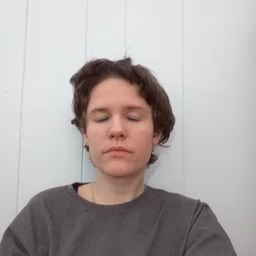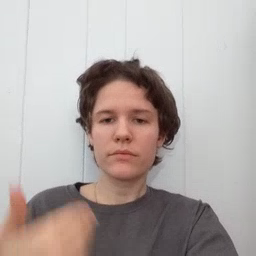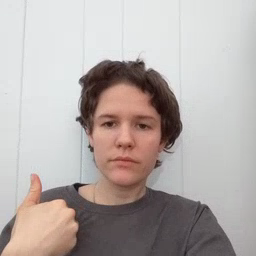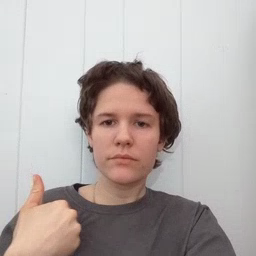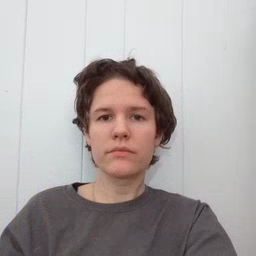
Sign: have